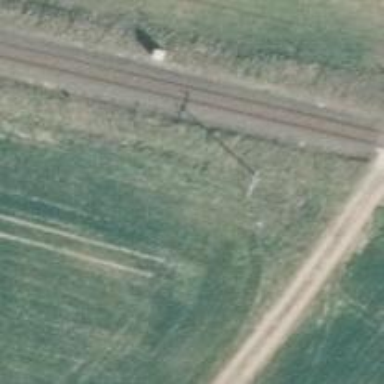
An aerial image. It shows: Power pole.